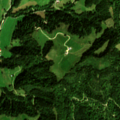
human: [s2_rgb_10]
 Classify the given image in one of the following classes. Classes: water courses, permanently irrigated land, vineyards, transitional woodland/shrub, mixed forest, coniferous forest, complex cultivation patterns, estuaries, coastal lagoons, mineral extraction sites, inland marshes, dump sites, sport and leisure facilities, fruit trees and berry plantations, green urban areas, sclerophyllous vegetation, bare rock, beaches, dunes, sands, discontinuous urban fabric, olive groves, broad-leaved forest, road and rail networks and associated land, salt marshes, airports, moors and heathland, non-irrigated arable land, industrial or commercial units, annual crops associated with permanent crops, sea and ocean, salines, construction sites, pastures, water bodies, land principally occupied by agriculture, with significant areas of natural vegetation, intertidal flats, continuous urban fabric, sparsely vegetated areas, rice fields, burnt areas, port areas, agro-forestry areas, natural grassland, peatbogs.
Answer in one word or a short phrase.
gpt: pastures, coniferous forest, mixed forest